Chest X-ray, PA view. Patient: 32 years old, sex M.
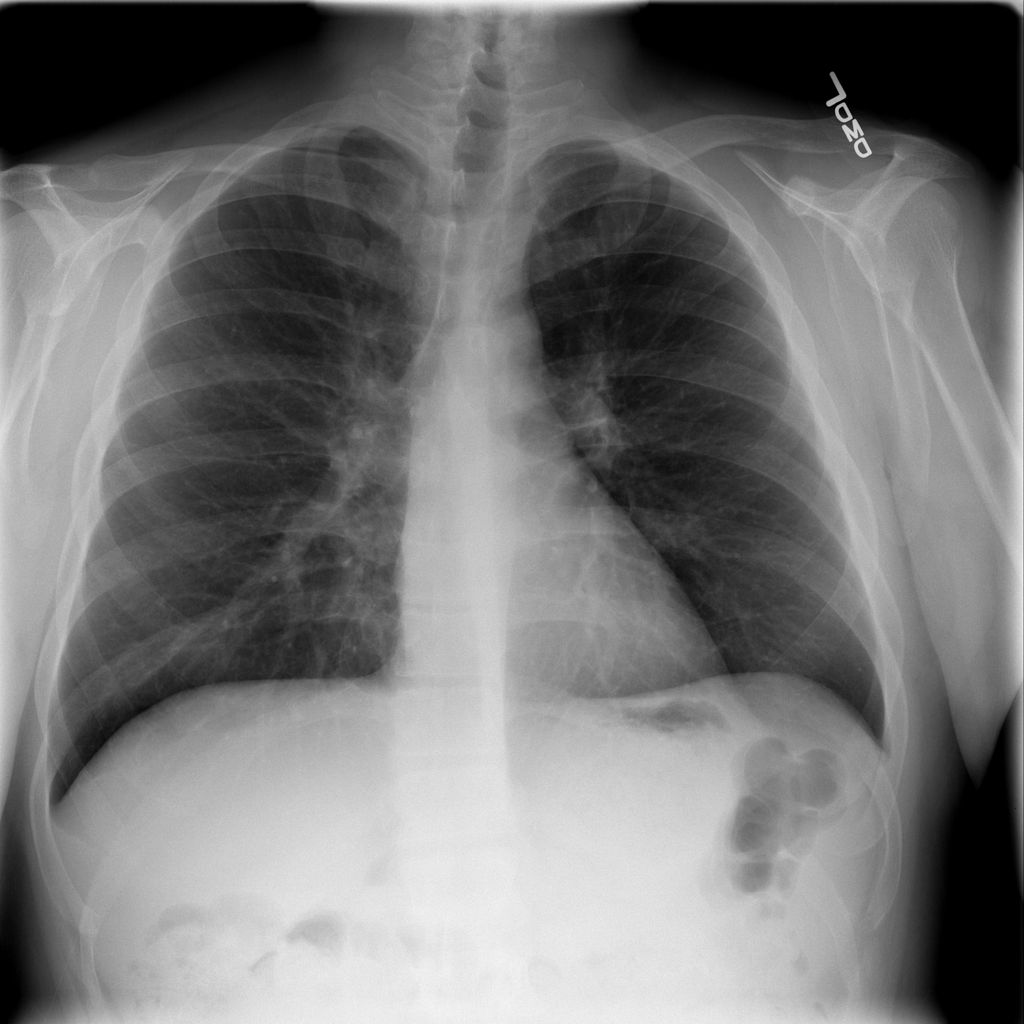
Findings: No Finding